Field crop: maize
Growth stage: 2
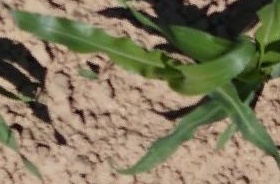
Species: maize